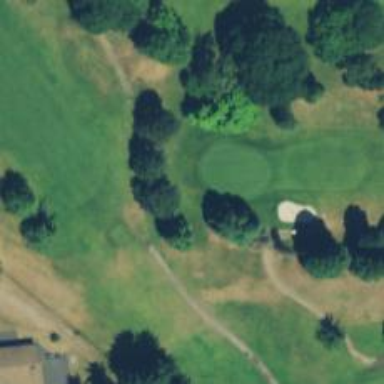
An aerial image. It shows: View of golf hole.